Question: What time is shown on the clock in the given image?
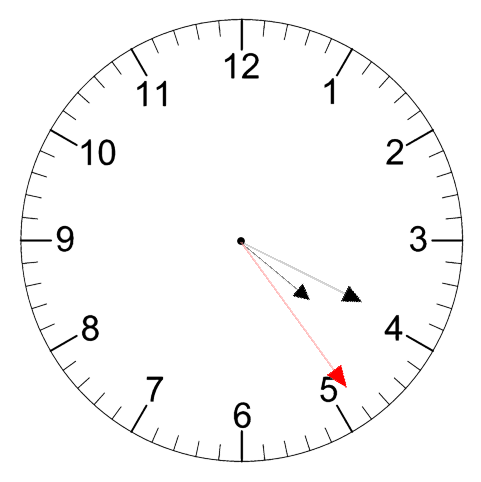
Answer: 04:19:24